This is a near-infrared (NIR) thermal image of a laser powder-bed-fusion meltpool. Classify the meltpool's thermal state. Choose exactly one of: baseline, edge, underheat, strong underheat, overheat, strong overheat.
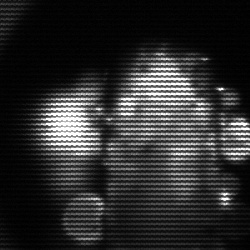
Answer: strong underheat